Field crop: maize
Growth stage: 1
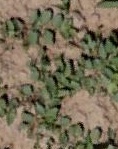
Species: convolvulus